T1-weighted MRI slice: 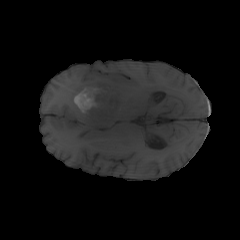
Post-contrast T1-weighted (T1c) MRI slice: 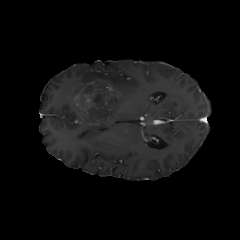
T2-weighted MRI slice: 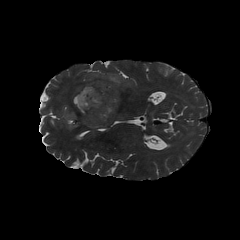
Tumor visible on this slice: yes